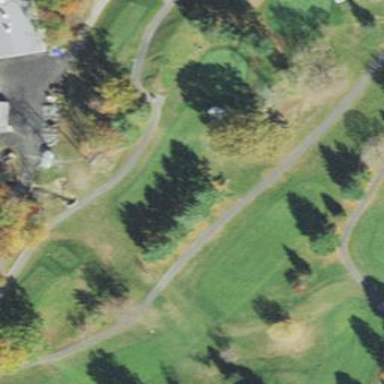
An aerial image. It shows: Golf fairway surrounded by grass.